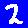
Digit: 2